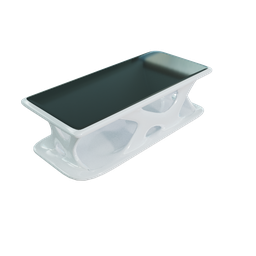
Label: furniture